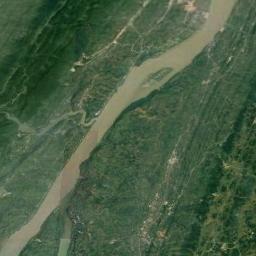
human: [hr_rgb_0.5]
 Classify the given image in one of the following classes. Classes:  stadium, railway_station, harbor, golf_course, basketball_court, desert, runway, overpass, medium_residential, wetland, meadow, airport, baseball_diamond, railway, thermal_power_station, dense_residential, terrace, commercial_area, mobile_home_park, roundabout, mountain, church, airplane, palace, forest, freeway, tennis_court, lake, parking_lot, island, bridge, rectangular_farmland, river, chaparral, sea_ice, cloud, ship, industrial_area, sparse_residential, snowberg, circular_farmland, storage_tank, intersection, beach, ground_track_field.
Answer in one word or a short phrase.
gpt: river